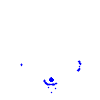
Particle: electron